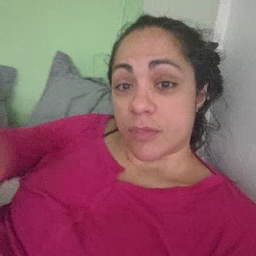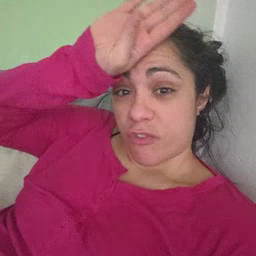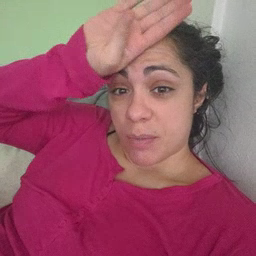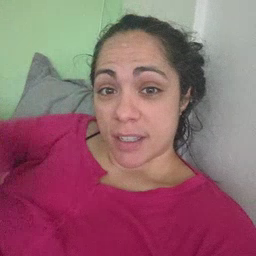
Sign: fireman